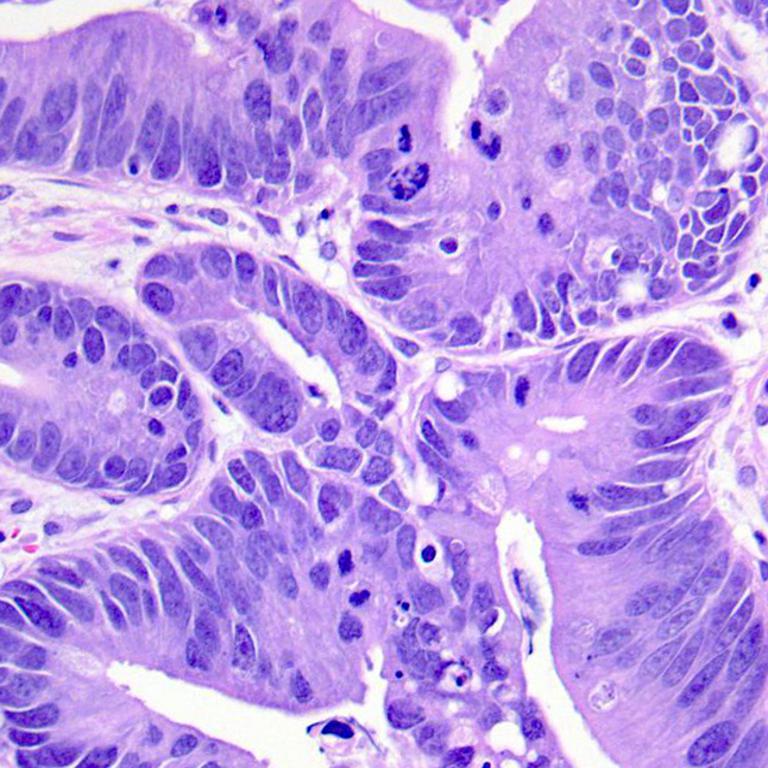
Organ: colon
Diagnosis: adenocarcinomas